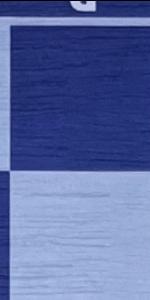
Label: Empty